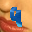
Label: 4